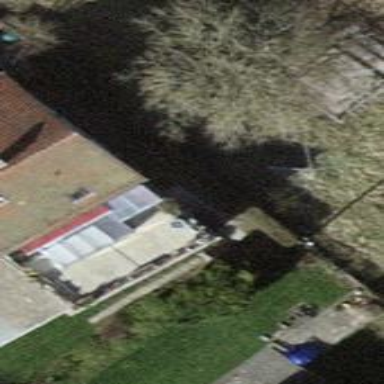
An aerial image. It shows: Part of building with flat silver roof.